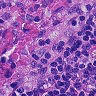
Metastatic tissue present: no